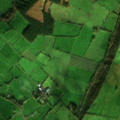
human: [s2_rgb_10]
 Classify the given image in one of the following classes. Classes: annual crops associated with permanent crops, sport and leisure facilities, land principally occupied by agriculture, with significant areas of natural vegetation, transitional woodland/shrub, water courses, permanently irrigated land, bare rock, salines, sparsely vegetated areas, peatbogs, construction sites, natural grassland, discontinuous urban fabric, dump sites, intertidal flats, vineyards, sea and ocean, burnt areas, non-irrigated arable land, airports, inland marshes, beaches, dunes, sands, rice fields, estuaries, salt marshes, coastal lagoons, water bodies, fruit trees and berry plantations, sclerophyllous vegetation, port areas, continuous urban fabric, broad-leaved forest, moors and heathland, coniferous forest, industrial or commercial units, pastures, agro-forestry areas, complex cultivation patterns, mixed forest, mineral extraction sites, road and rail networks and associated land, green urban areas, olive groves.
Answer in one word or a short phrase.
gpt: pastures, mixed forest